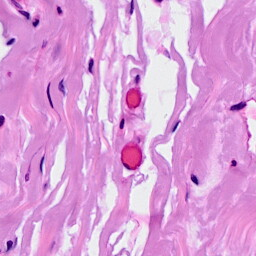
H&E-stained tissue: Breast